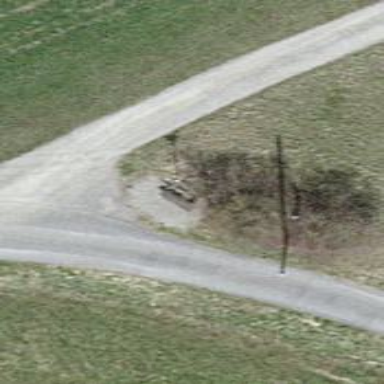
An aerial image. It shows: Guidepost with information.